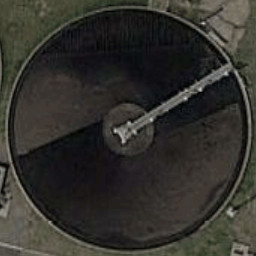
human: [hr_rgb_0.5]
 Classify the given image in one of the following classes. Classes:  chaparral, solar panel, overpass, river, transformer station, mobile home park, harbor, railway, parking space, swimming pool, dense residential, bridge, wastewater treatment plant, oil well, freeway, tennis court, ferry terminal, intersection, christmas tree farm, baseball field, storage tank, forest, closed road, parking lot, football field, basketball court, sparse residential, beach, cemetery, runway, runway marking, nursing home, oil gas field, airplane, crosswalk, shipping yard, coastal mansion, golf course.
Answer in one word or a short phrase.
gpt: wastewater treatment plant